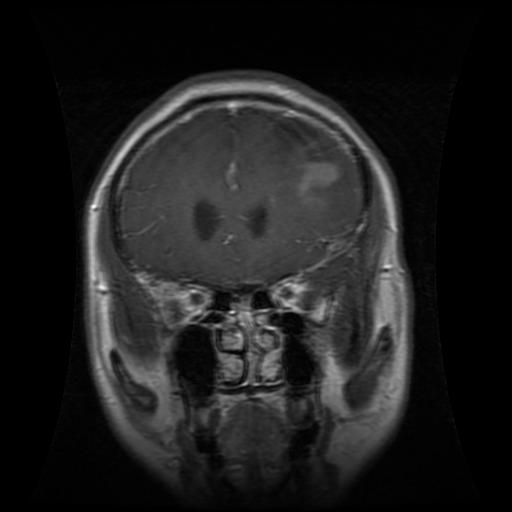
Label: glioma